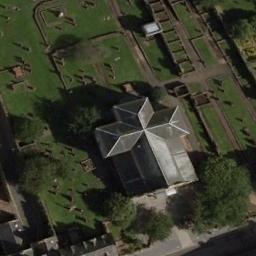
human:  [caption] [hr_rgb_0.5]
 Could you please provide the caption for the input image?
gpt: It was a church with a meadow around it and a road outside .

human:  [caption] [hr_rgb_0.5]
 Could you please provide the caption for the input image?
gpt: A church with a gray roof, The church's main house has a cross-shaped roof, And there are some roads and trees and lawns around the church .

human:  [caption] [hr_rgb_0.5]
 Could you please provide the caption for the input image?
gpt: There is a church in the middle of the grass next to some trees .

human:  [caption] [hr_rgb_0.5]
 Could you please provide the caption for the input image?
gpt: The church with a cross-shaped roof is built in the lawn .

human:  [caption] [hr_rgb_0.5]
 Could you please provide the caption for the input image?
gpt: There are many trees near the church .